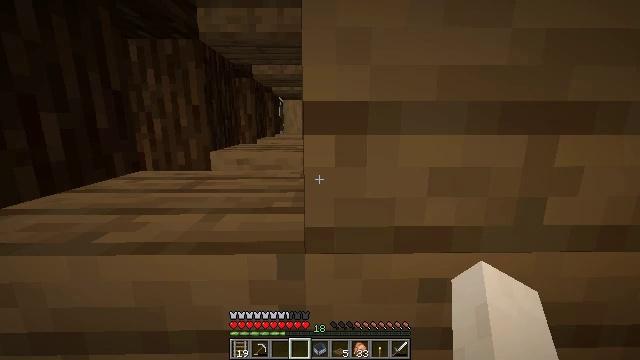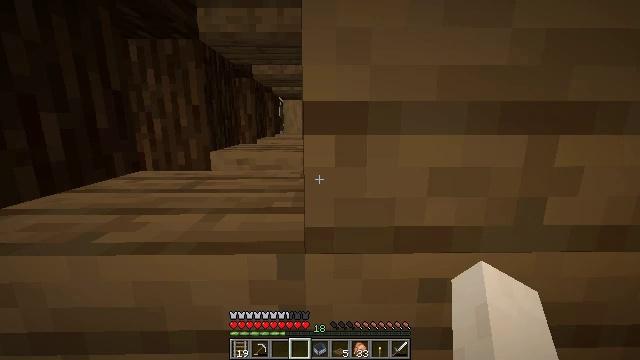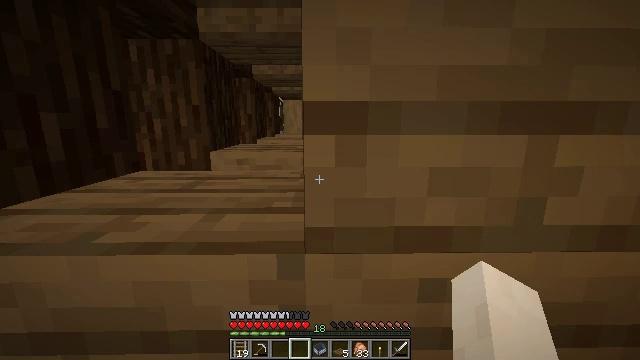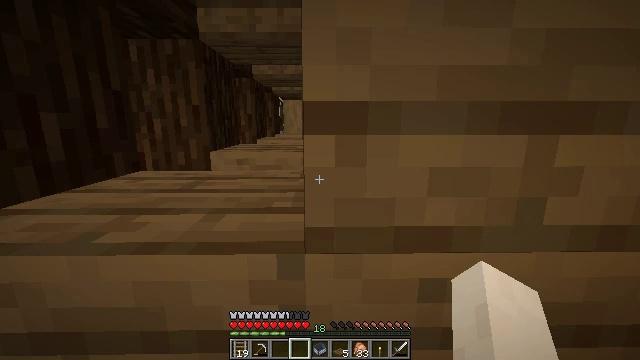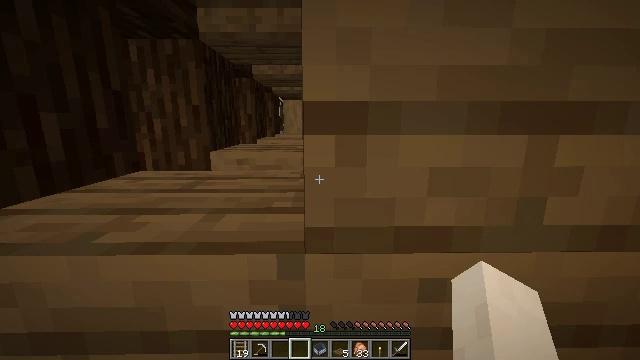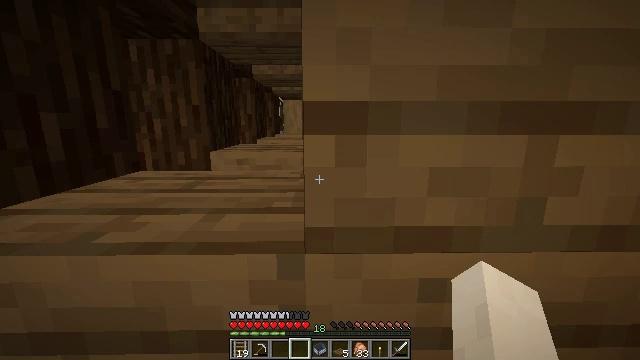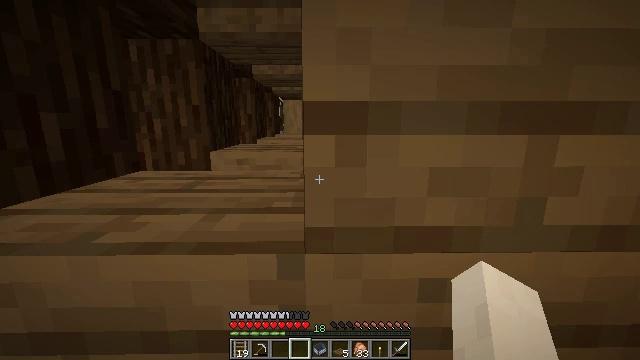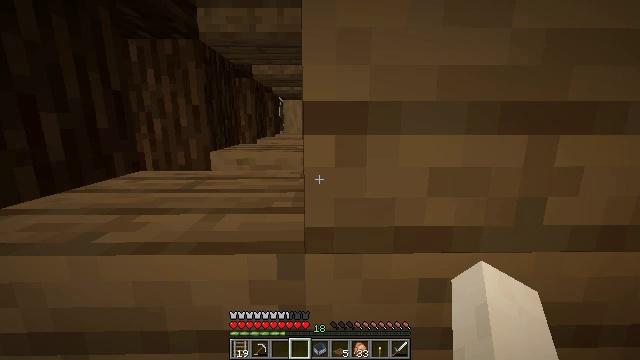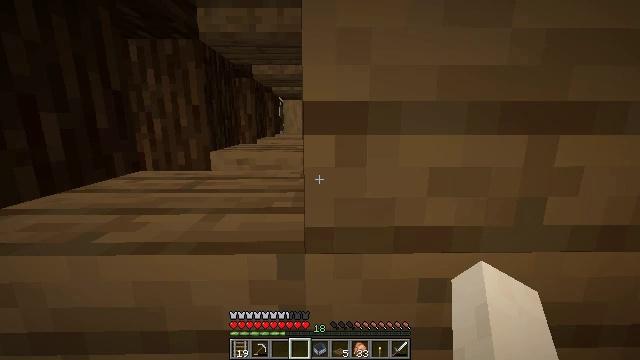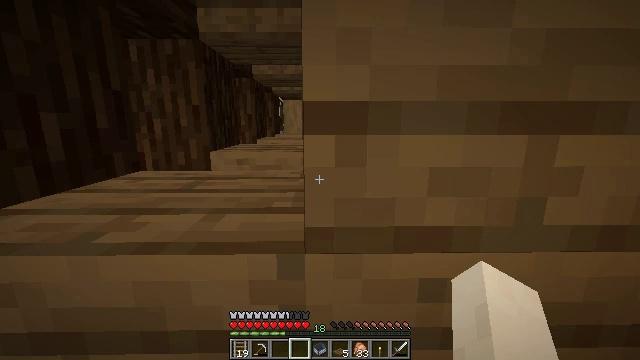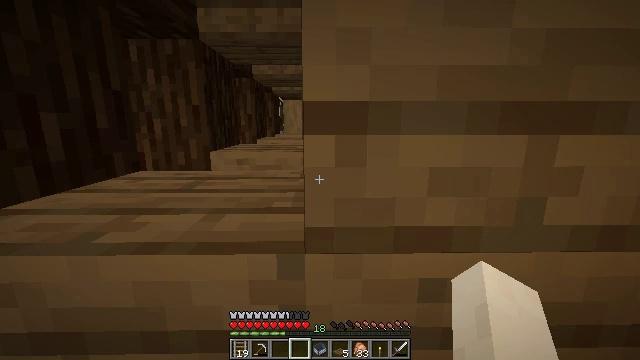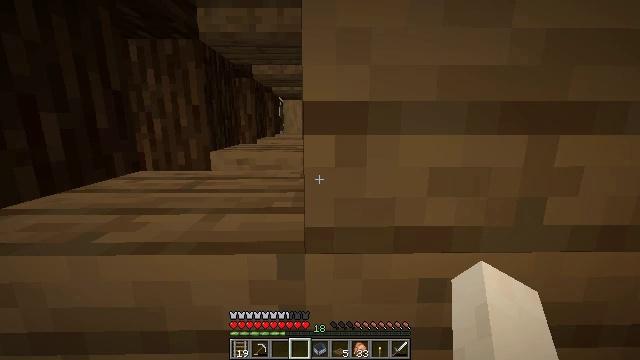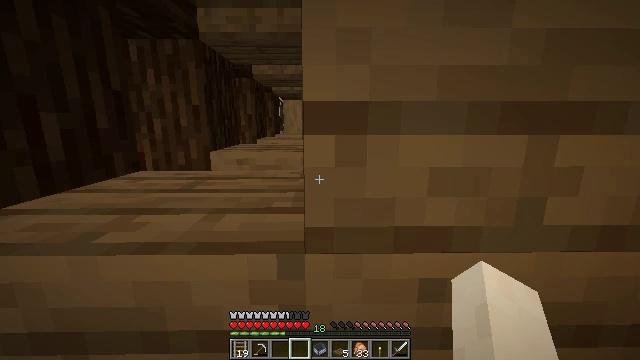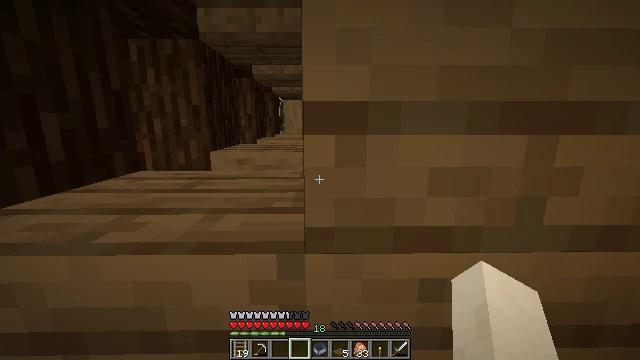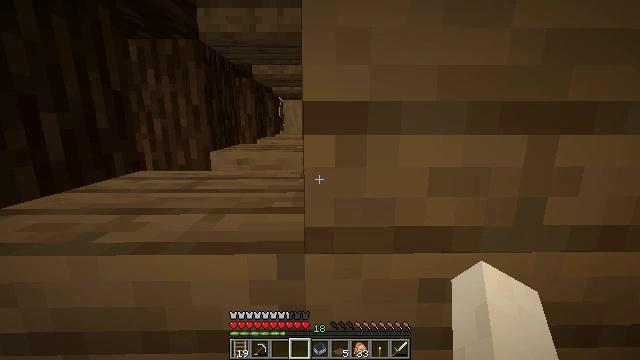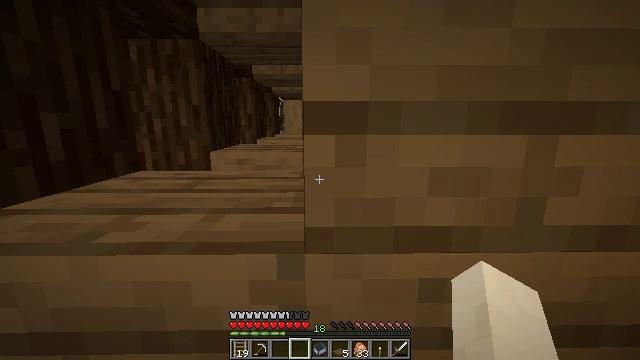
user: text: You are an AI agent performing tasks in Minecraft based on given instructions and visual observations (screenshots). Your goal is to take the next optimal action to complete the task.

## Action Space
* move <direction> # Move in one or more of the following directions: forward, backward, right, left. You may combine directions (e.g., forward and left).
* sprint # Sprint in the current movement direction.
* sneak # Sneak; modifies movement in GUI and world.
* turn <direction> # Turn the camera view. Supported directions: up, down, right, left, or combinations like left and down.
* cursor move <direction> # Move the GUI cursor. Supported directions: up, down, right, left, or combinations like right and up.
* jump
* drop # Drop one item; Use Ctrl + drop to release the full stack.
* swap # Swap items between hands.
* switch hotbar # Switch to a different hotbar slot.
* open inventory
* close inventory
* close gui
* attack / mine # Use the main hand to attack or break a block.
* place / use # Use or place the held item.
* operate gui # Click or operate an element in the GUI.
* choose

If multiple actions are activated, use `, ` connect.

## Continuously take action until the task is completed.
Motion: motion action
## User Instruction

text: Gather stripped spruce log from the tree.
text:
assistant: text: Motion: no_op
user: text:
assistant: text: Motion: no_op
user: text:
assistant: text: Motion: no_op
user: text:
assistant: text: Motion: no_op
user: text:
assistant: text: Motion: no_op
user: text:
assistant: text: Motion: no_op
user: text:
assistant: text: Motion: no_op
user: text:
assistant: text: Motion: no_op
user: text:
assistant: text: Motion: no_op
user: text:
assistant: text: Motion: no_op
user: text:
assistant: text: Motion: no_op
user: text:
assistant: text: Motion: no_op
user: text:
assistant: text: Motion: no_op
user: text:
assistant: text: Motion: no_op
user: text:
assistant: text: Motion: no_op
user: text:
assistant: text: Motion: no_op
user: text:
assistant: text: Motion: no_op
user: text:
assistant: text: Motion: no_op
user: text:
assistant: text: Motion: no_op
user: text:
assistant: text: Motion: no_op
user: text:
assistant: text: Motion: no_op
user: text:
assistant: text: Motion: no_op
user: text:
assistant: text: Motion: no_op
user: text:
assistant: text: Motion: no_op
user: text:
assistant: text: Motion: no_op
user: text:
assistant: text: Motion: no_op
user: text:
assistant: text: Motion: no_op
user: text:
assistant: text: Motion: no_op
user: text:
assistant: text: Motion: no_op
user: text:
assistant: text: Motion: no_op